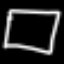
Label: square